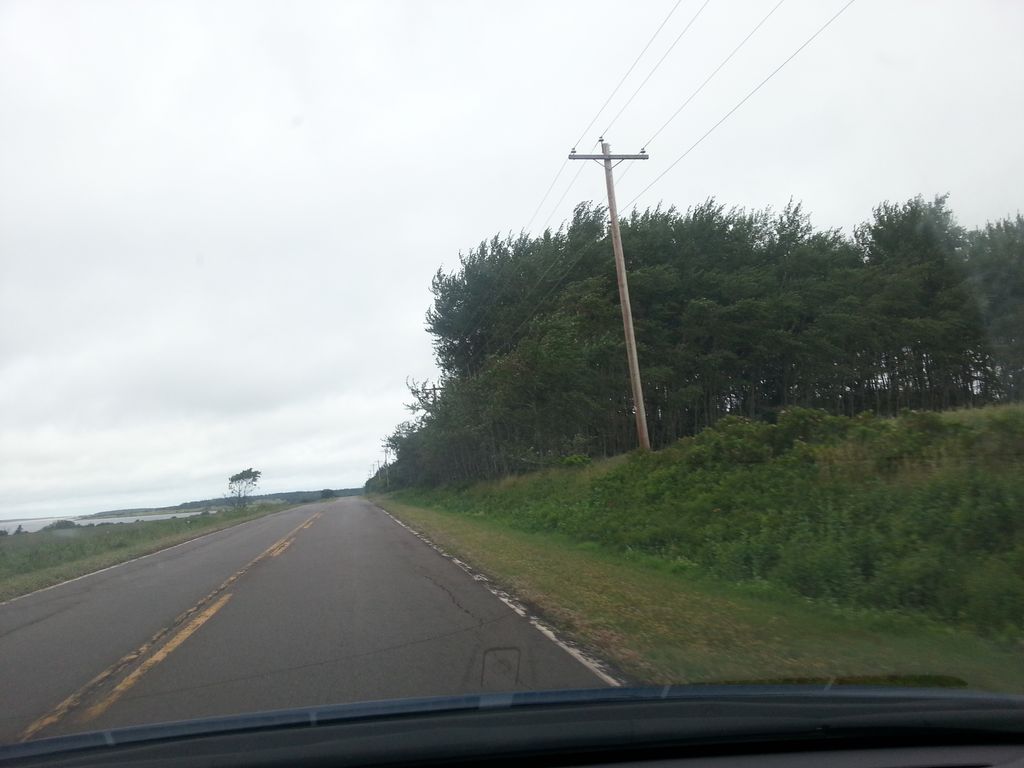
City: charlottetown